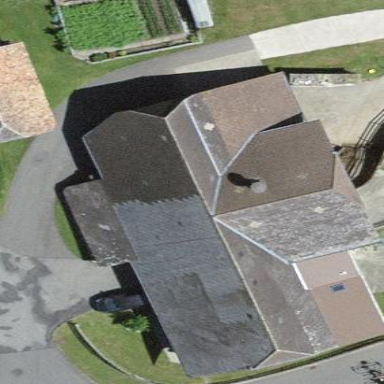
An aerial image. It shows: Farm building.